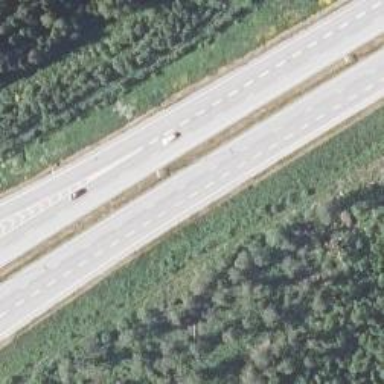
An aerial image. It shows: Asphalt road classified as trunk highway.